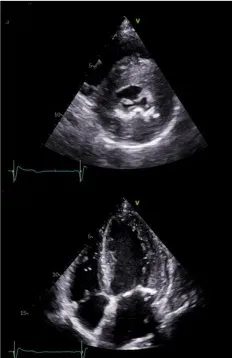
Two dimensional echocardiography revealed left ventricular hypertrophy (interventricular septum thickness 20 mm).
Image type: radiology (ultrasound)